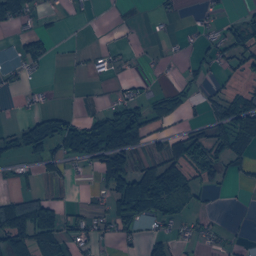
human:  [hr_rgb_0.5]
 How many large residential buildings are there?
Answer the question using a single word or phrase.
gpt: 0

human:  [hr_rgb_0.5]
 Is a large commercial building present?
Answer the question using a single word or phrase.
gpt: no

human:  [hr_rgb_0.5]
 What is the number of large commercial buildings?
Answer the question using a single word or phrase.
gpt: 0

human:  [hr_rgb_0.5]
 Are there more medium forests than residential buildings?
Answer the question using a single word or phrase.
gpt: no

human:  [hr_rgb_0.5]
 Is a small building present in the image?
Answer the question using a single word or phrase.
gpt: yes

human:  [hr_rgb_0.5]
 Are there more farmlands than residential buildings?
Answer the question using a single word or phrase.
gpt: no

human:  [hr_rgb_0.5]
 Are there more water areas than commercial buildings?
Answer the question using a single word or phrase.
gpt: yes

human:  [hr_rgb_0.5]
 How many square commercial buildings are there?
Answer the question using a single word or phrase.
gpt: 0

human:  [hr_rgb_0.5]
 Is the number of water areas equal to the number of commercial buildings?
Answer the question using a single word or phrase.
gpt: no

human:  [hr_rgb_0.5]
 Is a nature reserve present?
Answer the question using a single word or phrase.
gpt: yes

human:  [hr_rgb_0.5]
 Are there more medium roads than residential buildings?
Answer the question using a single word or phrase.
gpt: no

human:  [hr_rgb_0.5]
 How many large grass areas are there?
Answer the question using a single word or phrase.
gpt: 146

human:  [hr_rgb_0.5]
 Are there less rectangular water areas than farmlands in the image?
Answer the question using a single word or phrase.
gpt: yes

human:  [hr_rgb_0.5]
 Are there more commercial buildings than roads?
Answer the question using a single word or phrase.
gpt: no

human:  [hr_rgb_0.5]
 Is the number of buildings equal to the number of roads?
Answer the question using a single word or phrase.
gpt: no

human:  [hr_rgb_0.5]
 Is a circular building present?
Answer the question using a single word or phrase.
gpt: yes

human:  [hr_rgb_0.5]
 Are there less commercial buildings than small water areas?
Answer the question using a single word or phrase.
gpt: yes

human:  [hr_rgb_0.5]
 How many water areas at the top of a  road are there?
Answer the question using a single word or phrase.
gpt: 29

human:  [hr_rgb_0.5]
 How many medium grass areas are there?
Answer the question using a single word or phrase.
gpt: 54

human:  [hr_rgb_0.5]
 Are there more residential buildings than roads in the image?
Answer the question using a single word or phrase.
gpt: yes

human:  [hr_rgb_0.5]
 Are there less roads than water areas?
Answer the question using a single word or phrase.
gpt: no

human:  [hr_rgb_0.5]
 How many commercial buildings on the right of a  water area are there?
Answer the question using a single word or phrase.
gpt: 6

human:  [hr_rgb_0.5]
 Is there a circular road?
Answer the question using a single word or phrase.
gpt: no

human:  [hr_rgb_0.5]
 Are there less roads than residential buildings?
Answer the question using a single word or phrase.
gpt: yes

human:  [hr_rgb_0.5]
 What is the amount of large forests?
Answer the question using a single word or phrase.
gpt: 68

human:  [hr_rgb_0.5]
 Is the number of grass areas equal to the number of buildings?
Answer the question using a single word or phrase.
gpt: no

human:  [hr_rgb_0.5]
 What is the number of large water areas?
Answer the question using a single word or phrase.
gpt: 135

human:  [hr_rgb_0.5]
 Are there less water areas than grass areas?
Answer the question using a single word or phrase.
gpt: yes

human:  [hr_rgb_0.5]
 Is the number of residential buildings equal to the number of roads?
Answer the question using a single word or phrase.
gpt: no

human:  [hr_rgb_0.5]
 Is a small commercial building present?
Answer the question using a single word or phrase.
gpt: yes

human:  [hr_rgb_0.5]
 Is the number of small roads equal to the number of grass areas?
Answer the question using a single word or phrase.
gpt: no

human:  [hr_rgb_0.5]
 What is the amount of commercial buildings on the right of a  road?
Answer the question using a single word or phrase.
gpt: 6

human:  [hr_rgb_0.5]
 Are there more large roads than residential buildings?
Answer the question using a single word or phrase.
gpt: no

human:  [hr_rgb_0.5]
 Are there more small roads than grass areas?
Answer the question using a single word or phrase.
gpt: no

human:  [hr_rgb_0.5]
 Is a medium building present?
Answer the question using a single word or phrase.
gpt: yes

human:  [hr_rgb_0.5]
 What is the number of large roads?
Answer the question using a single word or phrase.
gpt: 0